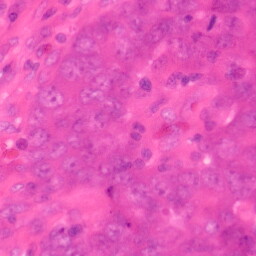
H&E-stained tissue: Colon